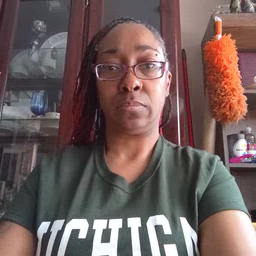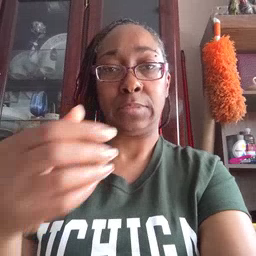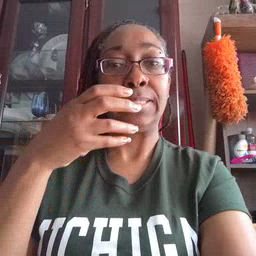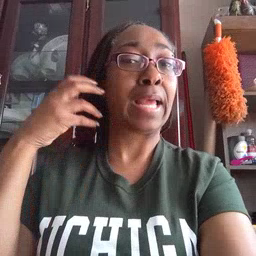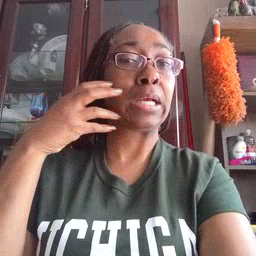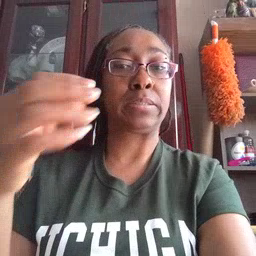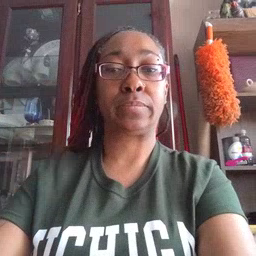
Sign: tiger